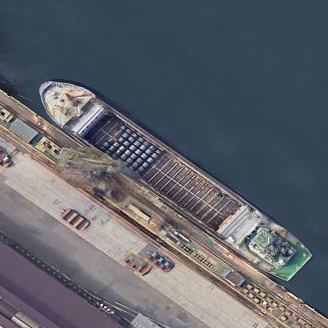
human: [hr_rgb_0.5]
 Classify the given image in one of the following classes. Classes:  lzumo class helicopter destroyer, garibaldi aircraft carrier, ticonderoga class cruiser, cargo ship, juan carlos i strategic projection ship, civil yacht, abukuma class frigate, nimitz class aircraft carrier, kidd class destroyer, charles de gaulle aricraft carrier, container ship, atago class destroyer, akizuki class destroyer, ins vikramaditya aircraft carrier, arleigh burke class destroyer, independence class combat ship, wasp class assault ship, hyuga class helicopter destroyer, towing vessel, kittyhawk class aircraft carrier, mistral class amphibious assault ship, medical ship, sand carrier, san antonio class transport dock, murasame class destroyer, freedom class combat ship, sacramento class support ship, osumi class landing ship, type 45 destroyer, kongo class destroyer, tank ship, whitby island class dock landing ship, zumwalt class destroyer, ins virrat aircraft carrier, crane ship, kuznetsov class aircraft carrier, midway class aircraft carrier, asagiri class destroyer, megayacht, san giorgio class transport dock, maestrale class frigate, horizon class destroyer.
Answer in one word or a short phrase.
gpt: Cargo ship